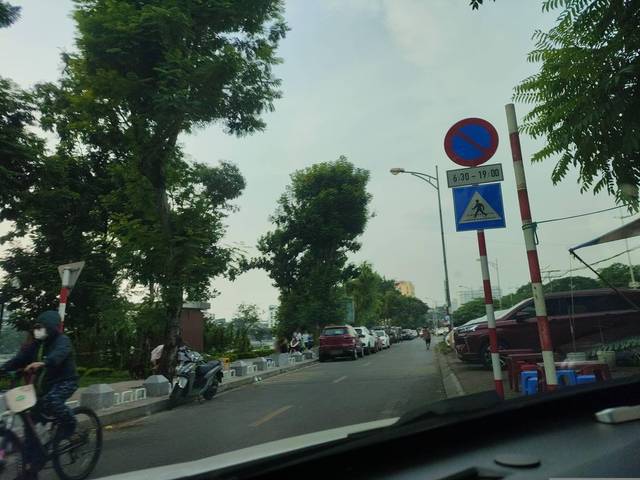
Region: Vietnam
Coordinates: 21.011, 105.8411